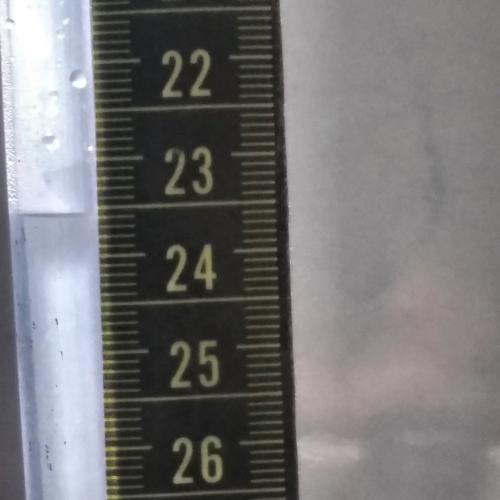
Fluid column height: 23.6 cm